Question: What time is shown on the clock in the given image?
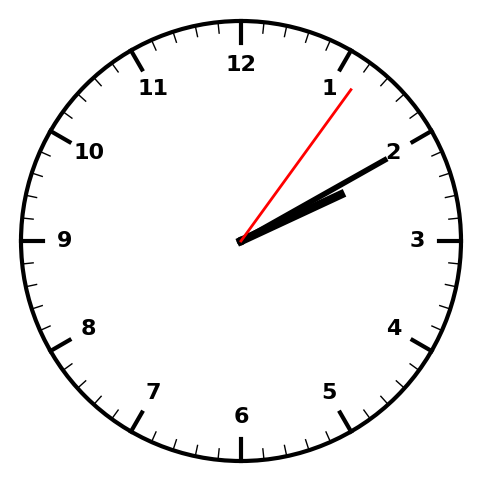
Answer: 02:10:06